Question: I'm trying to create a Django app but I'm stuck at this error.
Using the URLconf defined in my_first_site.urls, Django tried these URL patterns, in this order:
'''
imgupload [name='home']
imgupload imageprocess [name='imageprocess']
admin/
'''
here are my files:
'''
<!DOCTYPE html>
<html>
<head>
<meta charset="utf-8">
<title>My Home</title>
</head>
<body>
<form action="/imgupload/imageprocess" method="POST" enctype="multipart/form-data">
{% csrf_token %}
<input id="image" type="file" name="image"/>
<input type="submit" value="submit">
</form>
</body>
</html>
'''
'''
from django.contrib import admin
from django.urls import path,include
urlpatterns = [
path('imgupload',include('imgupload.urls')),
path('admin/', admin.site.urls),
]
'''
'''
from django.contrib import admin
from django.urls import path,include
from . import views
urlpatterns = [
path('',views.home, name='home'),
path('imageprocess', views.imageprocess, name='imageprocess'),
]
'''
'''
from django.shortcuts import render
# Create your views here.
def home(request):
return render(request,'home.html')
def imageprocess(request):
return render(request,'result.html')
'''
'''
<!DOCTYPE html>
<html>
<head>
<meta charset="utf-8">
<title>Result page</title>
</head>
<body>
<h1>This is result page</h1>
</body>
</html>
'''

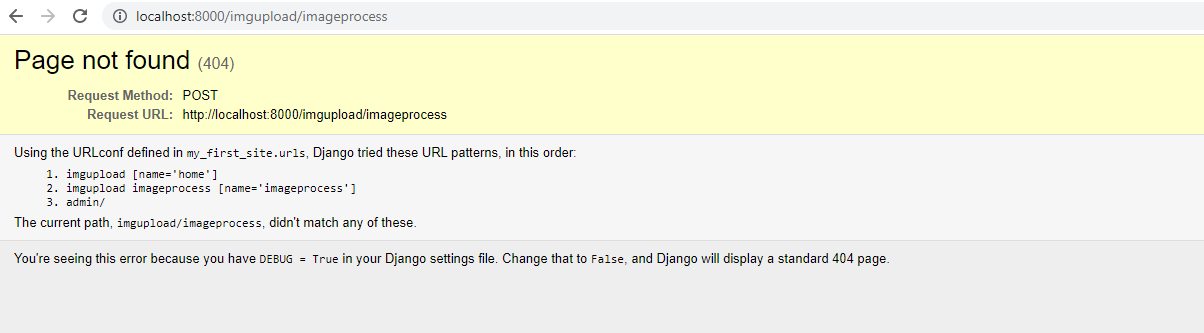
Answer: You need to add a slash at the end of the 'imageupload' pattern:
'''
from django.contrib import admin
from django.urls import path,include
urlpatterns = [
# | added a slash
path('imgupload/',include('imgupload.urls')),
path('admin/', admin.site.urls),
]
'''
It will thus concatenate the 'path' with the 'imageupload', and the 'path' with the 'imageprocess', it will join the two strings with a slash, you thus can omit the slash, but then you should visit the path with 'imguploadimageprocess', which is likely what you want.